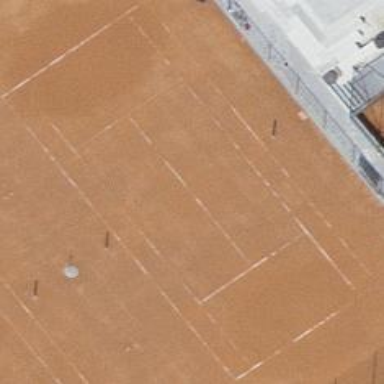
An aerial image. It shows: Clay tennis court on pitch.